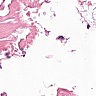
Metastatic tissue present: no